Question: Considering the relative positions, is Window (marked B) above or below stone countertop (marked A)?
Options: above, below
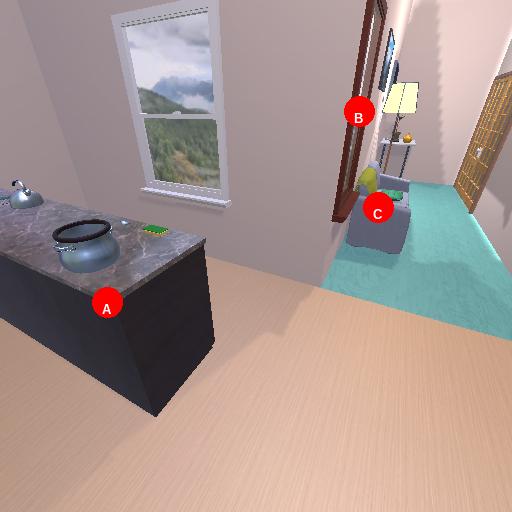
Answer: above